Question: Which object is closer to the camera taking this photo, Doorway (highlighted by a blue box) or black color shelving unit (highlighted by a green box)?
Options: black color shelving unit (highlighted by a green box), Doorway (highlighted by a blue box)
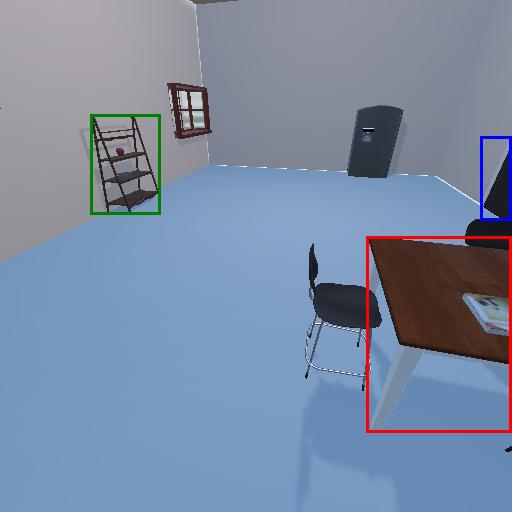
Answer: black color shelving unit (highlighted by a green box)